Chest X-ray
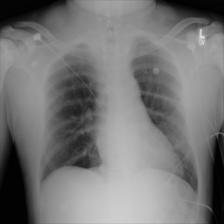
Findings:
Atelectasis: negative
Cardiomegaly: negative
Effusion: negative
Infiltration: negative
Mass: negative
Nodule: negative
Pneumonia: negative
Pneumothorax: negative
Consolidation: negative
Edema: negative
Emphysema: negative
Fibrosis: negative
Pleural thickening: negative
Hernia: negative